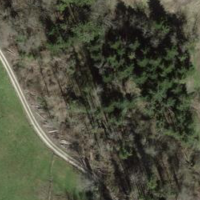
EUNIS habitat code: 41
Species observed at this site:
Prunus spinosa